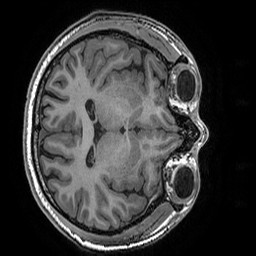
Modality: T1w
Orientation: axial
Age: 29
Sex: male
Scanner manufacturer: ge
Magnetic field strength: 3 T
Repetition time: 0.008184 s
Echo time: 0.003192 s